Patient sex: F
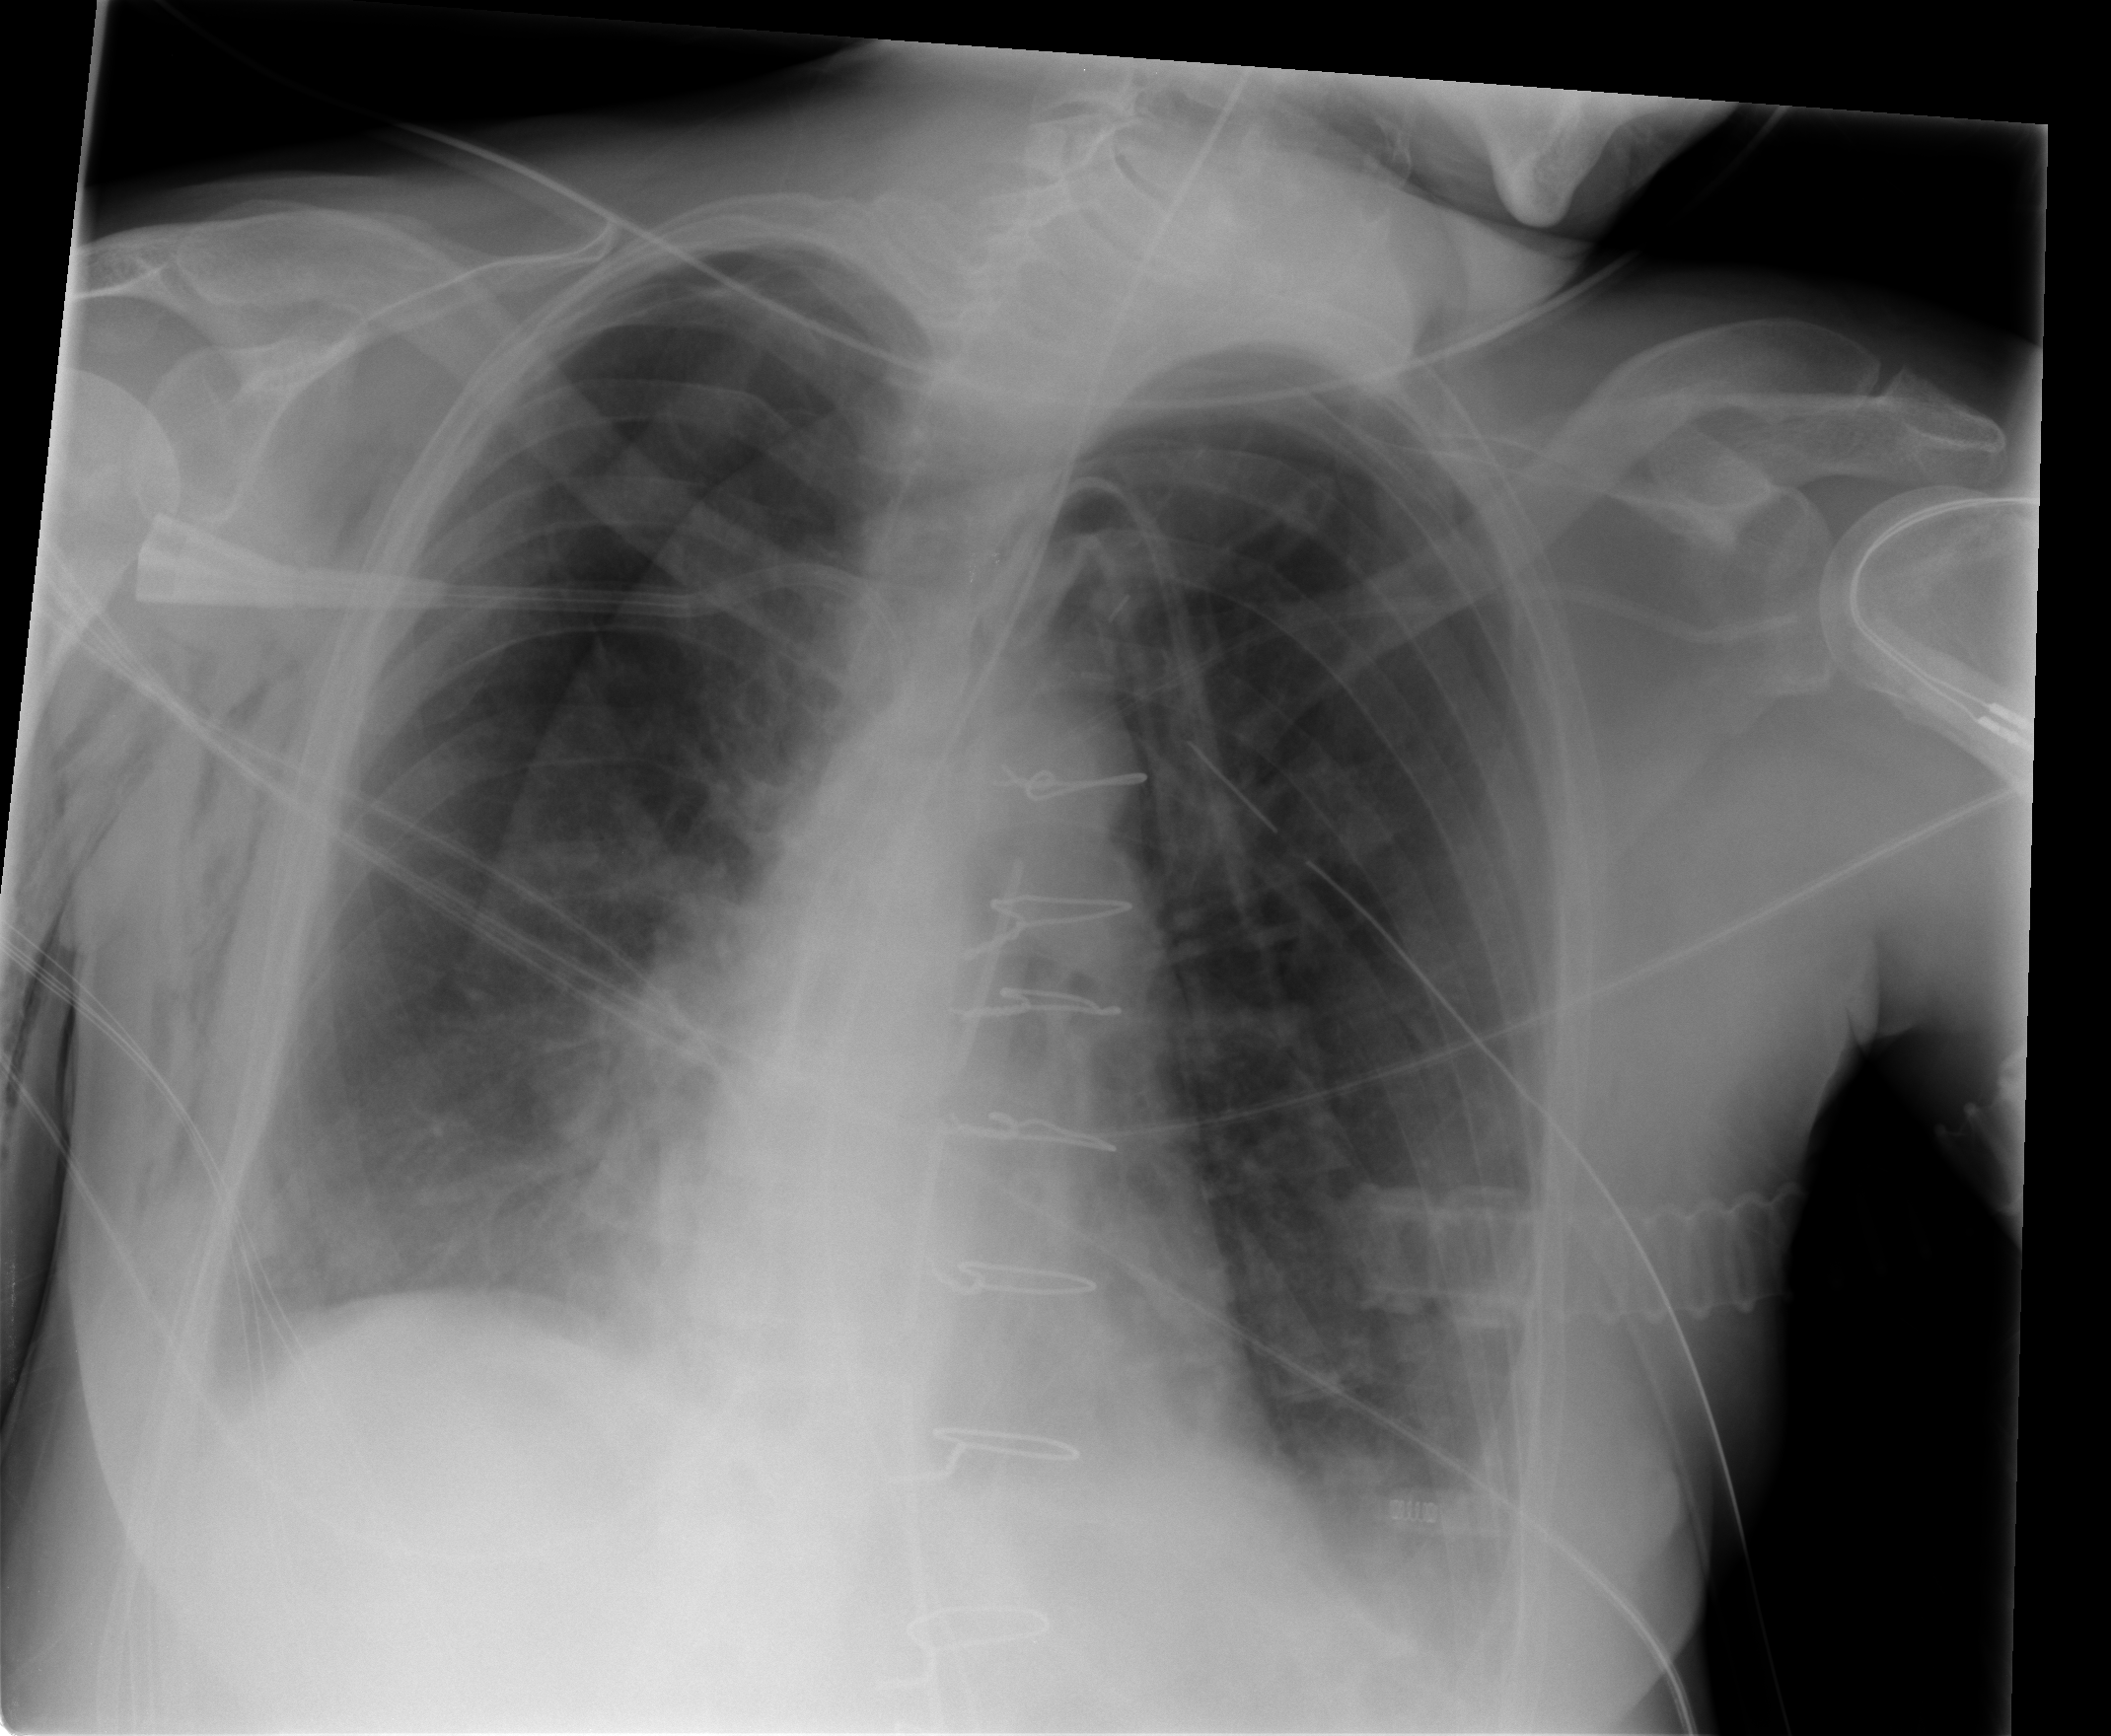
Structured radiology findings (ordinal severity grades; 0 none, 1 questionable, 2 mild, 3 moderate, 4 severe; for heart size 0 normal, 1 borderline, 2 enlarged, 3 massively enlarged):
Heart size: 0
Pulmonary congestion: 1
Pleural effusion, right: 2
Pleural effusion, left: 2
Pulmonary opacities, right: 2
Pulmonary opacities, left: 0
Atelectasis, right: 2
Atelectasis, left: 2